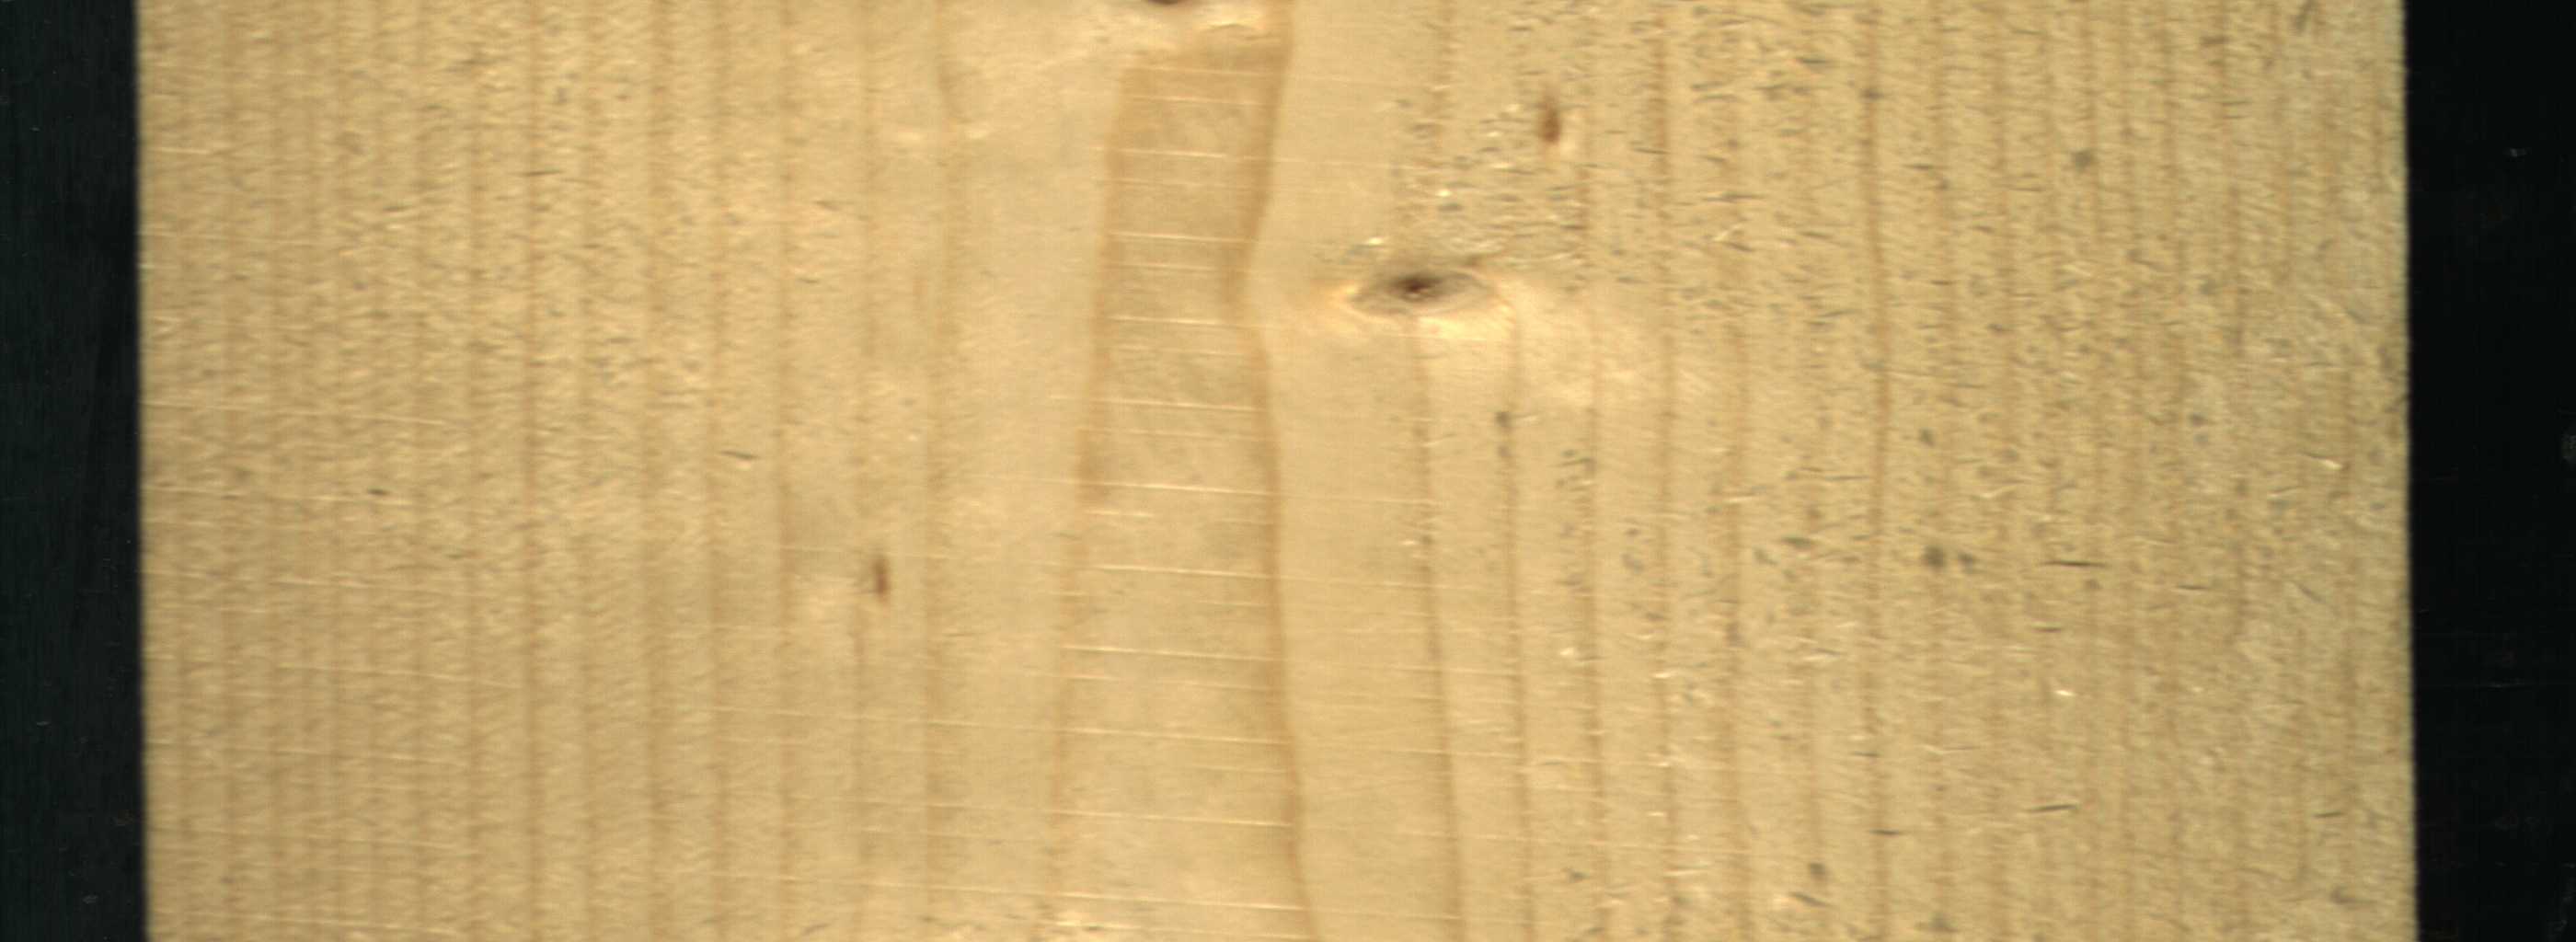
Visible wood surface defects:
Live_Knot